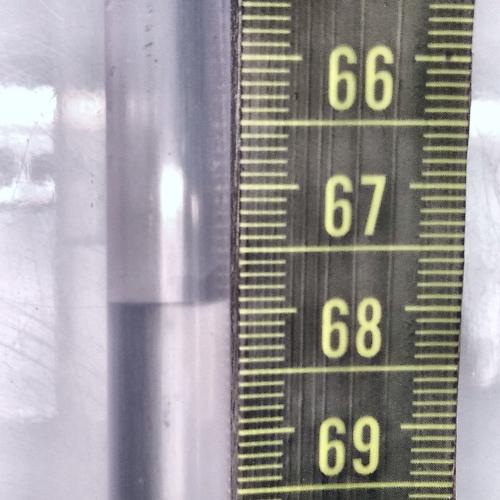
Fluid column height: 67.9 cm